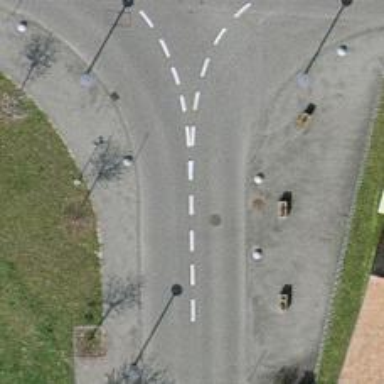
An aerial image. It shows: Unmarked road crossing.